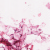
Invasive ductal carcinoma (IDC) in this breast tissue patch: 0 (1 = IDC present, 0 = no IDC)